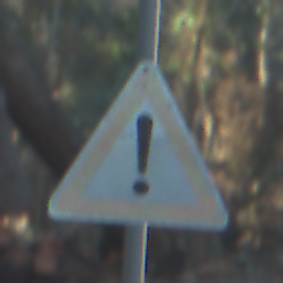
Verkehrszeichen: Gefahrenstelle
Umgebung: Outdoor, Nature
Tageszeit: MorningAfternoon
Wetter: Clear
Licht: Natural
Jahreszeit: NotSpecified
Kontrast: LowContrast